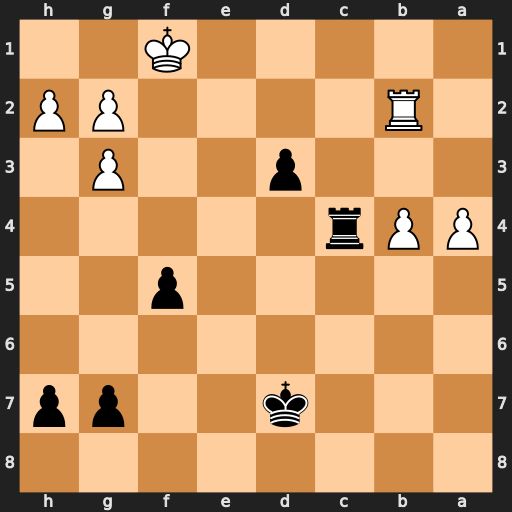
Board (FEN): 8/3k2pp/8/5p2/PPr5/3p2P1/1R4PP/5K2
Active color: b
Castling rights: -
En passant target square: -
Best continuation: Rc1+ Kf2 Rc2+